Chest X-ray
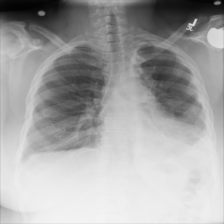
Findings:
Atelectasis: negative
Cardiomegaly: negative
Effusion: negative
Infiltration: positive
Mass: negative
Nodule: negative
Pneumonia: negative
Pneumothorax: negative
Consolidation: negative
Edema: negative
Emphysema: negative
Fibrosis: positive
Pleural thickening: negative
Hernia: negative